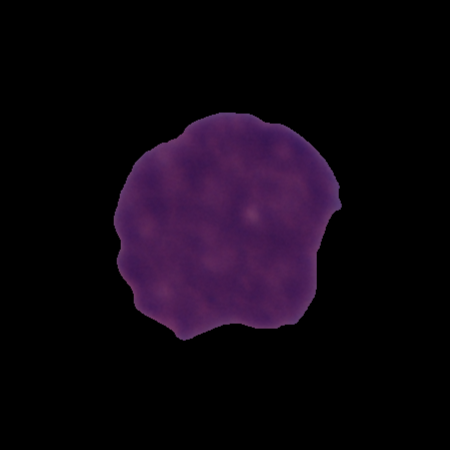
Label: cancer